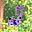
Label: 2